Question: I created a menu item with jquery and CSS but is has a gap in menu items..One item is placed on top op other ite..I want to remove this gap and push every eliment right litle by litle as I shown in the image. How can I do that?
here is the image of the menu item...

here is my CSS file
'''
*{
margin:0;
padding:0;
}
body{
background:#000;
font-family:"Trebuchet MS", Helvetica, sans-serif;
font-size:15px;
color: #fff;
text-transform:uppercase;
overflow-x:hidden;
}
.oe_overlay{
background:#000;
opacity:0;
position:fixed;
top:0px;
left:0px;
width:100%;
height:100%;
}
ul.oe_menu{
list-style:none;
position:relative;
margin:60px 0px 0px 40px;
width:967px;
float:left;
clear:both;
}
ul.oe_menu > li{
width:112px;
height:50px;
padding-bottom:2px;
float:left;
position:relative;
}
ul.oe_menu > li > a{
display:block;
background-color:#101010;
color:#aaa;
text-decoration:none;
font-weight:bold;
font-size:12px;
width:138px;
height:30px;
padding:10px;
margin:1px;
text-shadow:0px 0px 1px #000;
opacity:0.8;
}
ul.oe_menu > li > a:hover,
ul.oe_menu > li.selected > a{
background:#fff;
color:#101010;
opacity:1.0;
}
.oe_wrapper ul.hovered > li > a{
background:#fff;
text-shadow:0px 0px 1px #FFF;
}
ul.oe_menu div{
position:absolute;
top:50px;
left:1px;
background:#fff;
width:967px;
height:180px;
padding:30px;
display:none;
}
ul.oe_menu div ul li a{
text-decoration:none;
color:#222;
padding:2px 2px 2px 4px;
margin:2px;
display:block;
font-size:12px;
}
ul.oe_menu div ul.oe_full{
width:100%;
}
ul.oe_menu div ul li a:hover{
background:#000;
color:#fff;
}
ul.oe_menu li ul{
list-style:none;
float:left;
width: 150px;
margin-right:10px;
}
li.oe_heading{
color:#aaa;
font-size:16px;
margin-bottom:10px;
padding-bottom:6px;
border-bottom:1px solid #ddd;
}
'''
this is my html
'''
<head>
<title></title>
<meta http-equiv="Content-Type" content="text/html; charset=UTF-8"/>
<meta name="description" content="" />
<meta name="keywords" content=""/>
<link rel="shortcut icon" href="../favicon.ico" type="image/x-icon"/>
<link rel="stylesheet" href="css/style.css" type="text/css" media="screen"/>
<script src="js/cufon-yui.js" type="text/javascript"></script>
<script src="js/Aller.font.js" type="text/javascript"></script>
<script type="text/javascript">
Cufon.replace('ul.oe_menu div a',{hover: true});
Cufon.replace('h1,h2,.oe_heading');
</script>
<style type="text/css">
span.reference{
position:fixed;
left:0px;
bottom:0px;
background:#000;
width:100%;
font-size:10px;
line-height:20px;
text-align:right;
height:20px;
-moz-box-shadow:-1px 0px 10px #000;
-webkit-box-shadow:-1px 0px 10px #000;
box-shadow:-1px 0px 10px #000;
}
span.reference a{
color:#aaa;
text-transform:uppercase;
text-decoration:none;
margin-right:10px;
}
span.reference a:hover{
color:#ddd;
}
.bg_img img{
width:100%;
position:fixed;
top:0px;
left:0px;
z-index:-1;
}
h1{
font-size:75px;
text-align:right;
position:absolute;
right:40px;
top:20px;
font-weight:normal;
/*text-shadow: 0 0 3px #0096ff, 0 0 10px #fff, 0 0 20px #fff, 0 0 30px #fff, 0 0 40px #0096ff, 0 0 70px #0096ff, 0 0 80px #0096ff, 0 0 100px #0096ff, 0 0 150px #0096ff;
*/}
h1 span{
display:block;
font-size:15px;
font-weight:bold;
}
h2{
position:absolute;
top:220px;
left:50px;
font-size:40px;
font-weight:normal;
/*text-shadow: 0 0 3px #f6ff00, 0 0 10px #fff, 0 0 20px #fff, 0 0 30px #fff, 0 0 40px #f6ff00, 0 0 70px #f6ff00, 0 0 80px #f6ff00, 0 0 100px #f6ff00, 0 0 150px #f6ff00;
*/}
</style>
</head>
<body>
<div class="bg_img"><img src="images/1.jpg" alt="background" /></div>
<h1>Duke Fashion<span>Overlay Effect Menu with jQuery</span></h1>
<h2>Welcome to the world of fashion</h2>
<div class="oe_wrapper">
<div id="oe_overlay" class="oe_overlay"></div>
<ul id="oe_menu" class="oe_menu">
<li><a href="">Collections</a>
<div>
<ul>
<li class="oe_heading">Summer 2011</li>
<li><a href="#">Milano</a></li>
<li><a href="#">Paris</a></li>
<li><a href="#">Special Events</a></li>
<li><a href="#">Runway Show</a></li>
<li><a href="#">Overview</a></li>
</ul>
<ul>
<li class="oe_heading">Winter 2010</li>
<li><a href="#">Milano</a></li>
<li><a href="#">New York</a></li>
<li><a href="#">Behind the scenes</a></li>
<li><a href="#">Interview</a></li>
<li><a href="#">Photos</a></li>
<li><a href="#">Download</a></li>
</ul>
<ul>
<li class="oe_heading">Categories</li>
<li><a href="#">Casual</a></li>
<li><a href="#">Business</a></li>
<li><a href="#">Underwear</a></li>
<li><a href="#">Nature Pure</a></li>
<li><a href="#">Swimwear</a></li>
<li><a href="#">Evening</a></li>
</ul>
</div>
</li>
<li><a href="">Projects</a>
<div style="left:-111px;"><!-- -112px -->
<ul>
<li class="oe_heading">Fashion Shows</li>
<li><a href="#">Milano</a></li>
<li><a href="#">Paris</a></li>
<li><a href="#">Berlin</a></li>
<li><a href="#">New York</a></li>
<li><a href="#">London</a></li>
</ul>
<ul>
<li class="oe_heading">Events</li>
<li><a href="#">Fashion Party 2011</a></li>
<li><a href="#">Evening specials</a></li>
<li><a href="#">Fashion Day Milano</a></li>
<li><a href="#">Model Workshops</a></li>
</ul>
<ul>
<li class="oe_heading">Media</li>
<li><a href="#">Wallpapers</a></li>
<li><a href="#">Downloads</a></li>
<li><a href="#">Images</a></li>
<li><a href="#">Contest 2011</a></li>
<li><a href="#">Fashion Mania</a></li>
<li><a href="#">Green Earth Day</a></li>
</ul>
</div>
</li>
<li><a href="">Fragrances</a>
<div style="left:-223px;">
<ul class="oe_full">
<li class="oe_heading">Fashion Fragrances</li>
<li><a href="#">Dealure</a></li>
<li><a href="#">Violet Woman</a></li>
<li><a href="#">Deep Blue for Men</a></li>
<li><a href="#">New York, New York</a></li>
<li><a href="#">Illusion</a></li>
</ul>
</div>
</li>
<li><a href="">Events</a>
<div style="left:-335px;">
<ul>
<li class="oe_heading">Shows 2010</li>
<li><a href="#">Milano</a></li>
<li><a href="#">Paris</a></li>
<li><a href="#">Berlin</a></li>
<li><a href="#">New York</a></li>
<li><a href="#">London</a></li>
</ul>
<ul>
<li class="oe_heading">Shows 2011</li>
<li><a href="#">Milano</a></li>
<li><a href="#">Paris</a></li>
<li><a href="#">Berlin</a></li>
<li><a href="#">New York</a></li>
<li><a href="#">London</a></li>
</ul>
<ul>
<li class="oe_heading">Special Events</li>
<li><a href="#">Fashion Party 2011</a></li>
<li><a href="#">Fashion Countdown Party 2010</a></li>
<li><a href="#">Fashion Day Milano</a></li>
<li><a href="#">Model Workshops</a></li>
</ul>
</div>
</li>
<li><a href="">Stores</a>
<div style="left:-447px;">
<ul>
<li class="oe_heading">Europe</li>
<li><a href="#">Milano</a></li>
<li><a href="#">Paris</a></li>
<li><a href="#">Berlin</a></li>
<li><a href="#">London</a></li>
</ul>
<ul>
<li class="oe_heading">Asia</li>
<li><a href="#">Hong Kong</a></li>
<li><a href="#">Tokio</a></li>
<li><a href="#">New Delhi</a></li>
<li><a href="#">Beijing</a></li>
</ul>
<ul>
<li class="oe_heading">United States</li>
<li><a href="#">New York</a></li>
<li><a href="#">Los Angeles</a></li>
<li><a href="#">Seattle</a></li>
<li><a href="#">Miami</a></li>
</ul>
</div>
</li>
<li><a href="">My table</a>
<div style="left:-559px;">
<ul>
<li class="oe_heading">Europe</li>
<li><a href="#">Milano</a></li>
<li><a href="#">Paris</a></li>
<li><a href="#">Berlin</a></li>
<li><a href="#">London</a></li>
</ul>
<ul>
<li class="oe_heading">Asia</li>
<li><a href="#">Hong Kong</a></li>
<li><a href="#">Tokio</a></li>
<li><a href="#">New Delhi</a></li>
<li><a href="#">Beijing</a></li>
</ul>
<ul>
<li class="oe_heading">United States</li>
<li><a href="#">New York</a></li>
<li><a href="#">Los Angeles</a></li>
<li><a href="#">Seattle</a></li>
<li><a href="#">Miami</a></li>
</ul>
</div>
</li>
<li><a href="">Admin</a>
<div style="left:-671px;">
<ul>
<li class="oe_heading">Europe</li>
<li><a href="#">Milano</a></li>
<li><a href="#">Paris</a></li>
<li><a href="#">Berlin</a></li>
<li><a href="#">London</a></li>
</ul>
<ul>
<li class="oe_heading">Asia</li>
<li><a href="#">Hong Kong</a></li>
<li><a href="#">Tokio</a></li>
<li><a href="#">New Delhi</a></li>
<li><a href="#">Beijing</a></li>
</ul>
<ul>
<li class="oe_heading">United States</li>
<li><a href="#">New York</a></li>
<li><a href="#">Los Angeles</a></li>
<li><a href="#">Seattle</a></li>
<li><a href="#">Miami</a></li>
</ul>
</div>
</li>
</ul>
</div>
<div>
<span class="reference">
<a href="http://tympanus.net/codrops/2010/11/25/overlay-effect-menu/">back to the Codrops tutorial</a>
<a href="http://www.flickr.com/photos/duke9042004/" target="_blank">Background image by Duke Photo</a>
</span>
</div>
'''
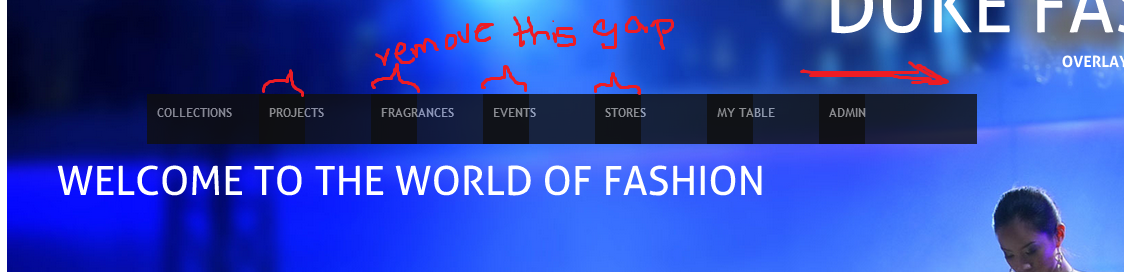
Answer: Load your page in Firefox with Firebug, or Chrome, or other browser with web developer tools. Then start modifying margins,padding, etc. using the developer tools. This is easiest way to troubleshoot CSS problems, as you can see immediate feedback on the page for the changes you make.